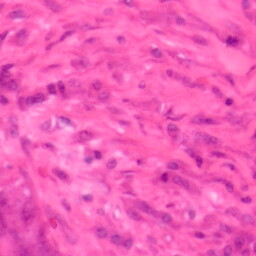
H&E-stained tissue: Colon